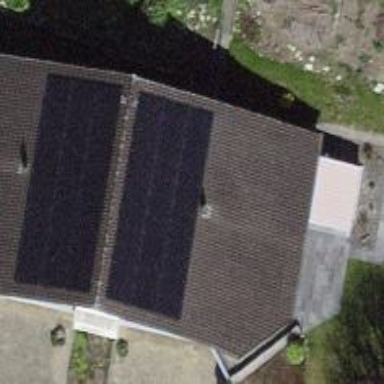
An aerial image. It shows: Solar power generator using photovoltaic panels.